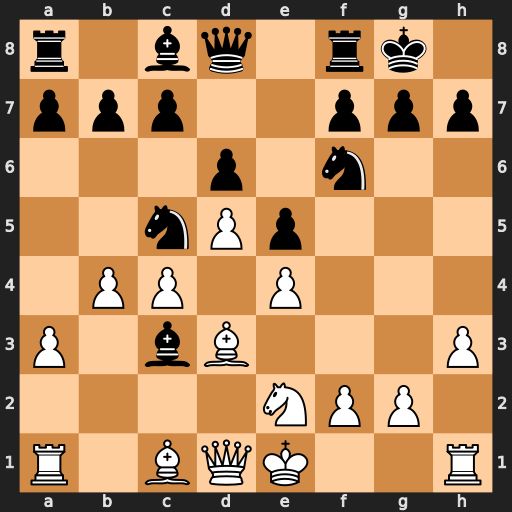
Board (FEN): r1bq1rk1/ppp2ppp/3p1n2/2nPp3/1PP1P3/P1bB3P/4NPP1/R1BQK2R
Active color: w
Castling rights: KQ
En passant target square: -
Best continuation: Nxc3 Nxd3+ Qxd3